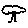
Label: tree